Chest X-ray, AP view. Patient: 28 years old, sex M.
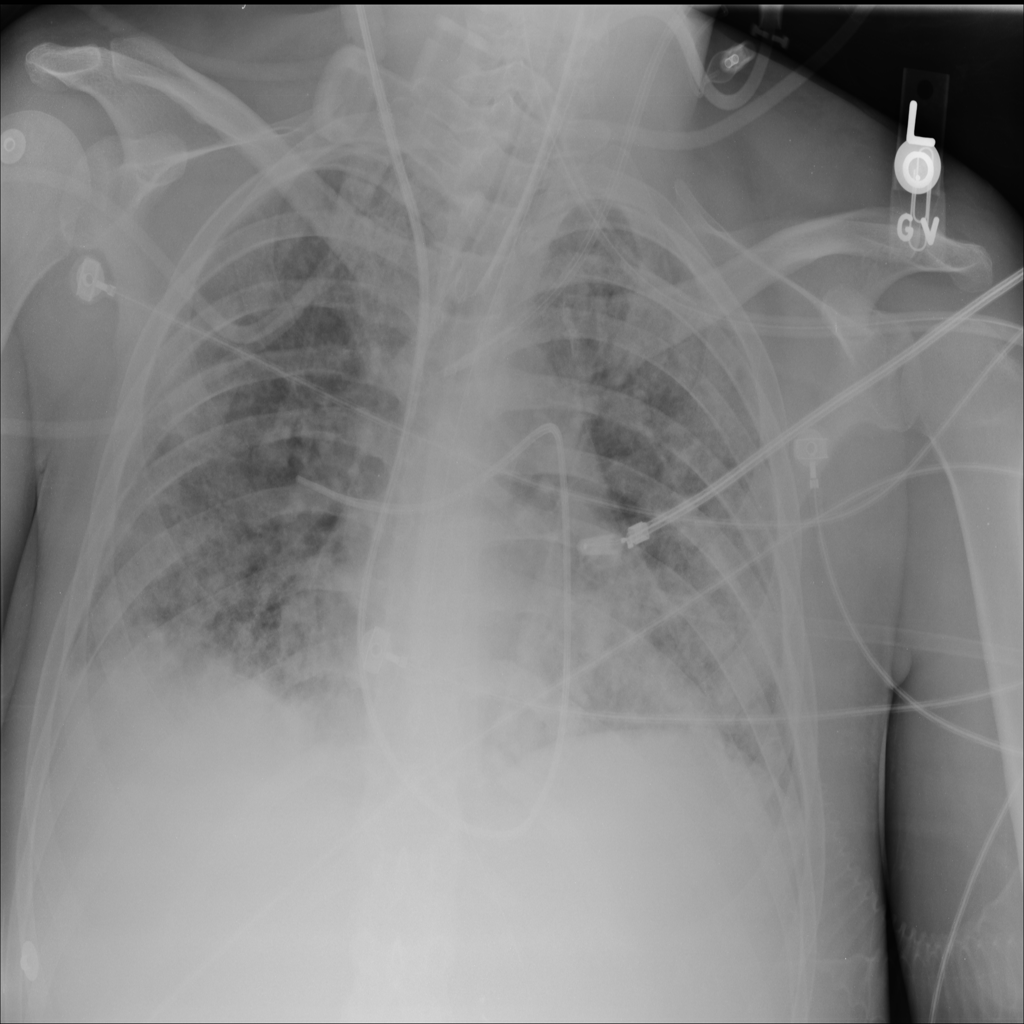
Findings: Infiltration